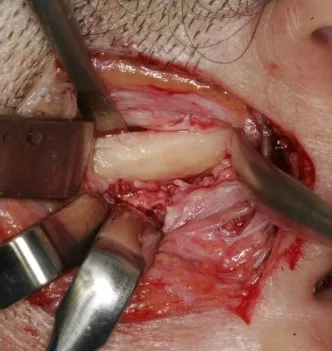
Intraoperative clinical photo after resection of the peripheral osteoma and recontouring of the zygomatic arch.
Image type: medical_photograph (other_medical_photograph)